Field crop: tomato
Growth stage: 2
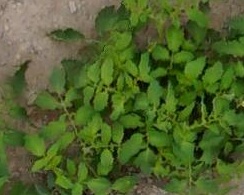
Species: tomato